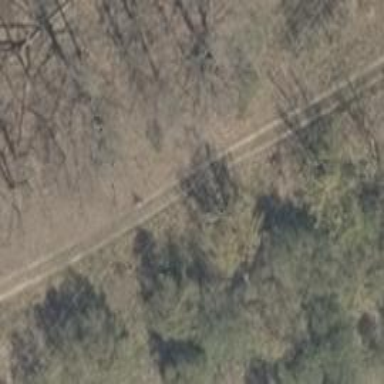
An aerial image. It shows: Track with grade3 tracktype.